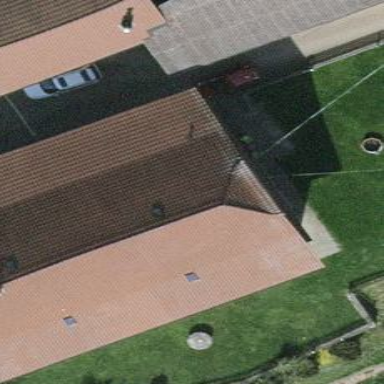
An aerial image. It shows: Simple house.